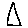
Label: triangle